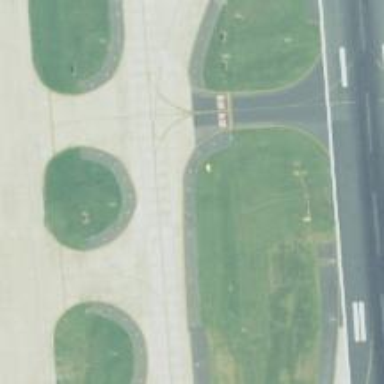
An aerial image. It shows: View of taxiway at the airport.